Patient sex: M
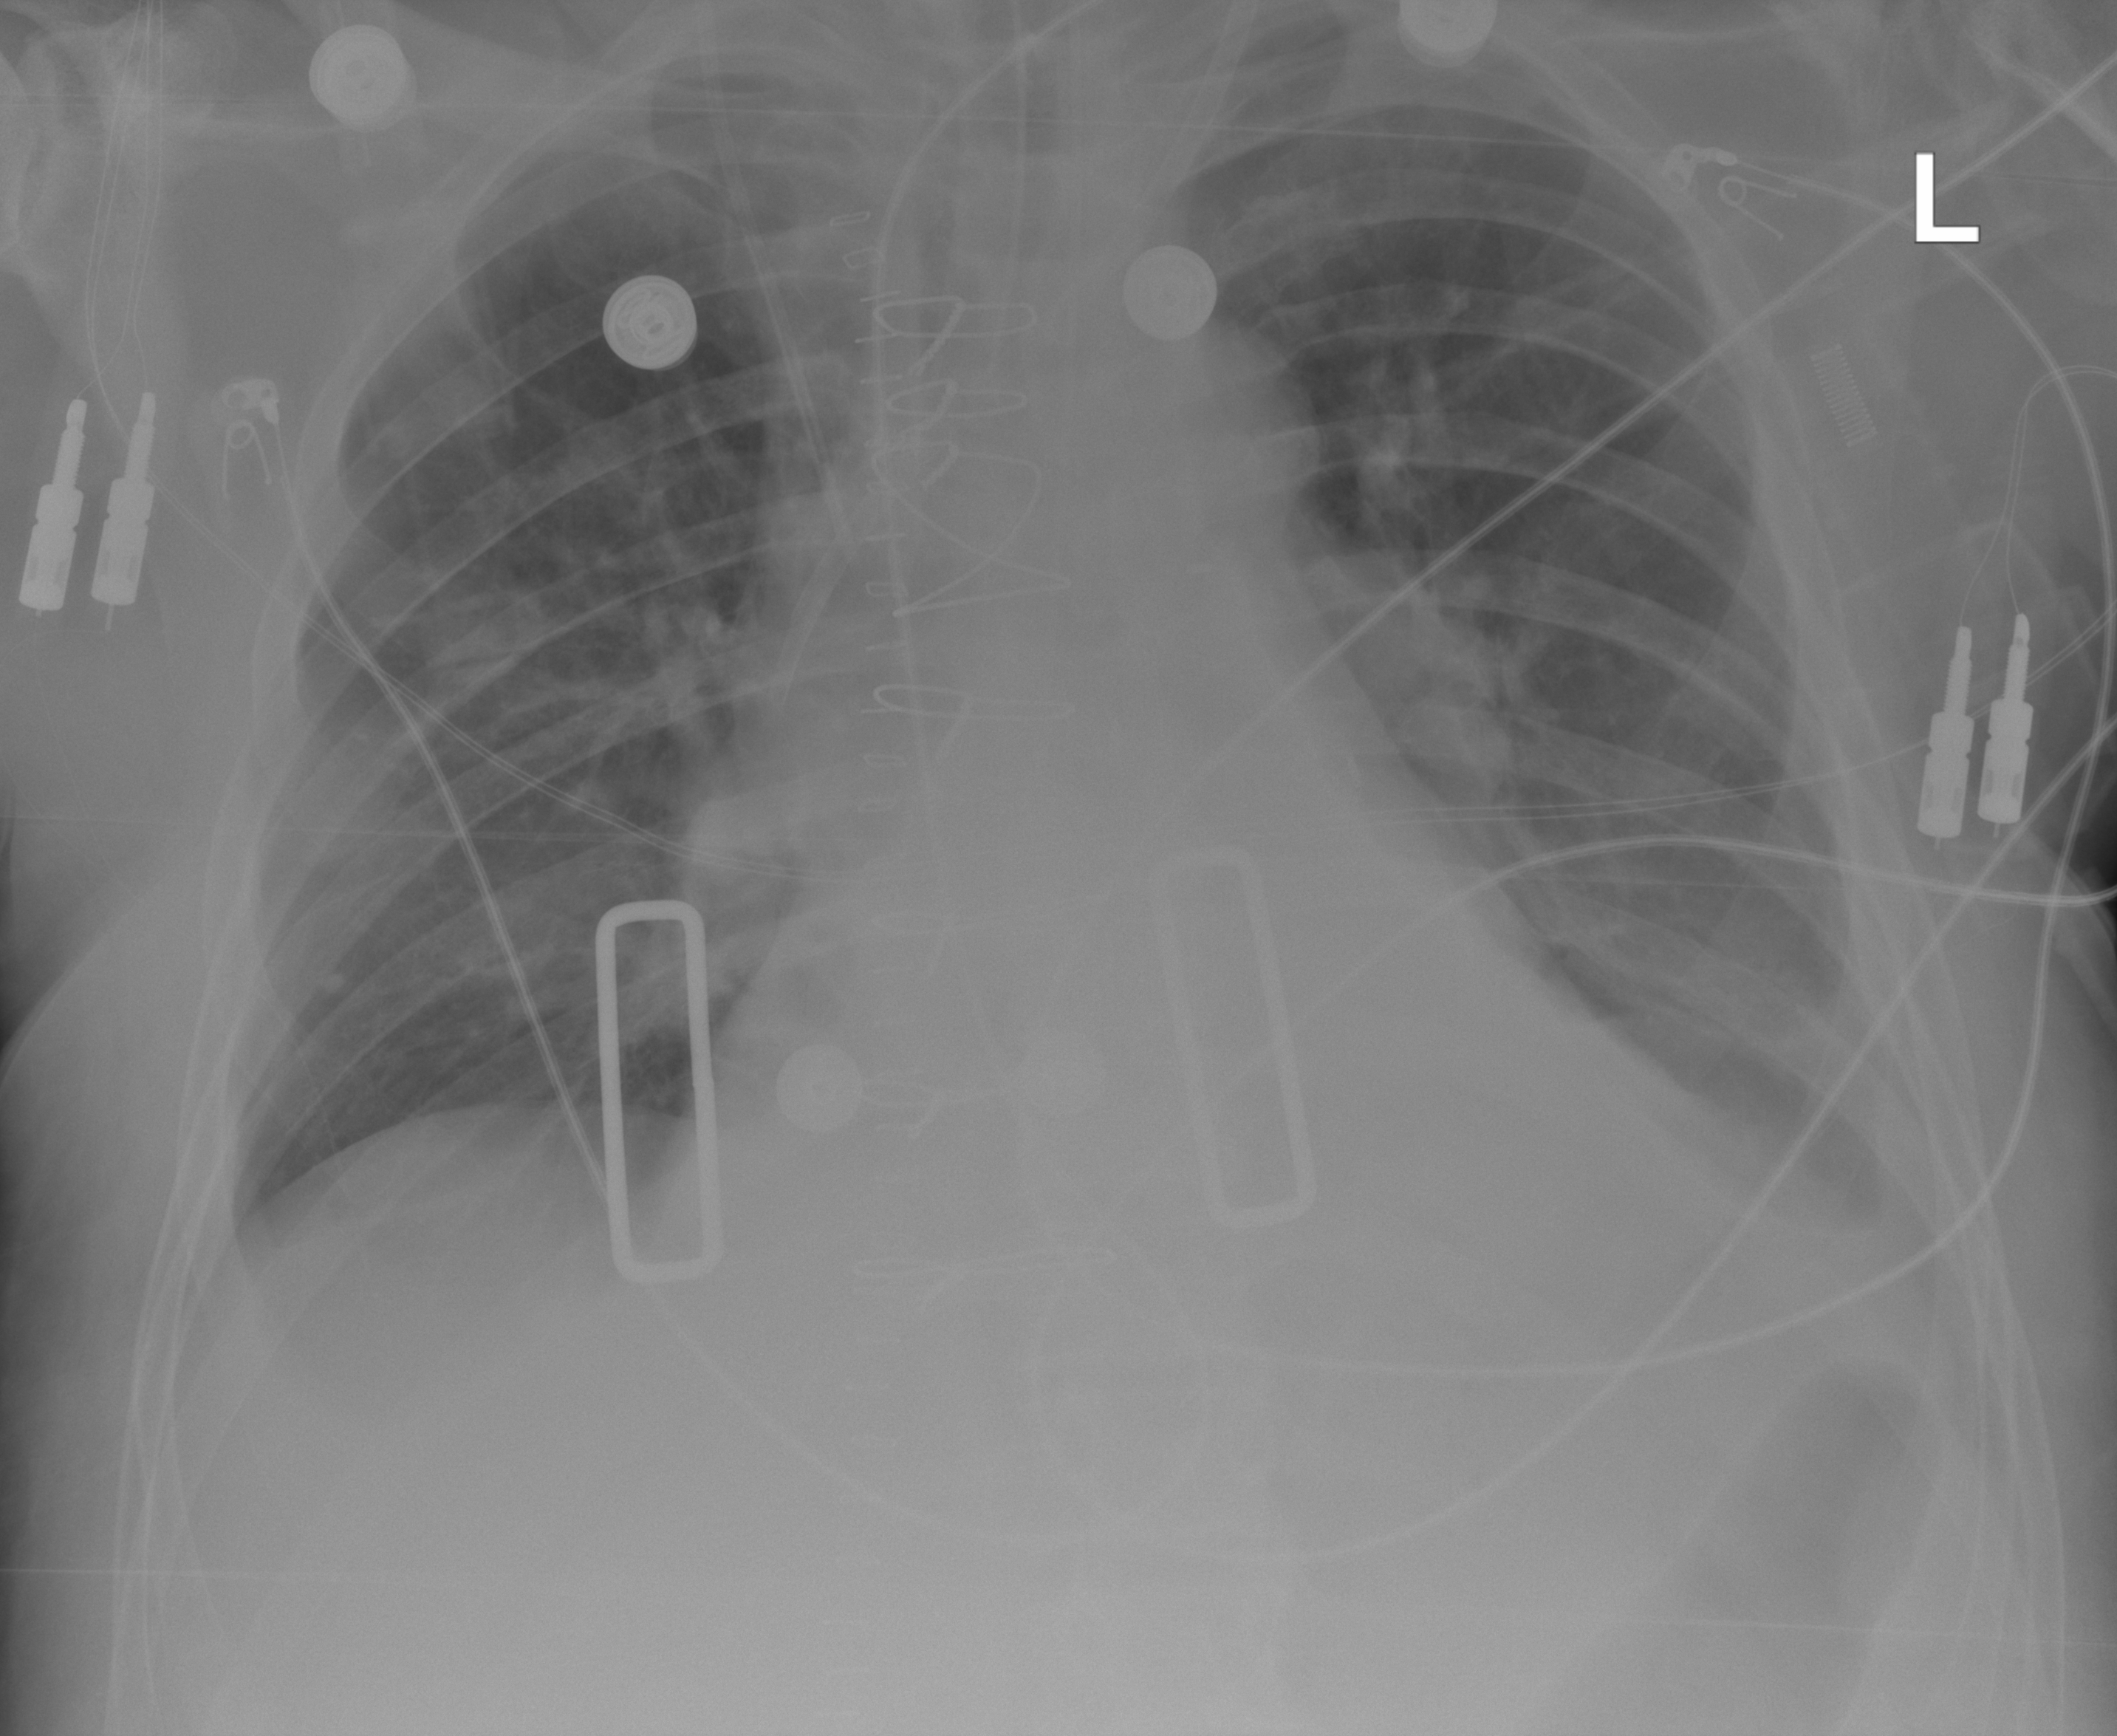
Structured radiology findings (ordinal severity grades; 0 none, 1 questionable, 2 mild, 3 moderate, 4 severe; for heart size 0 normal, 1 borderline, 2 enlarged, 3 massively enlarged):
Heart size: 2
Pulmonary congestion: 1
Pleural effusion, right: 2
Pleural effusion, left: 2
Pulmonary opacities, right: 0
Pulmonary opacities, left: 0
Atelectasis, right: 2
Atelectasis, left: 2